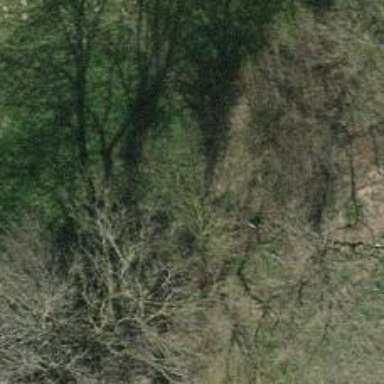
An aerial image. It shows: Beautiful tree in nature.